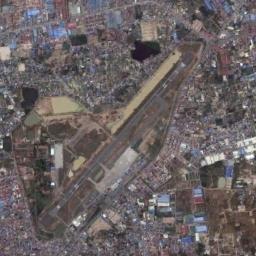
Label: airport